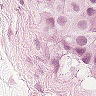
Metastatic tissue present: yes